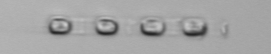
Label: Skeletonema